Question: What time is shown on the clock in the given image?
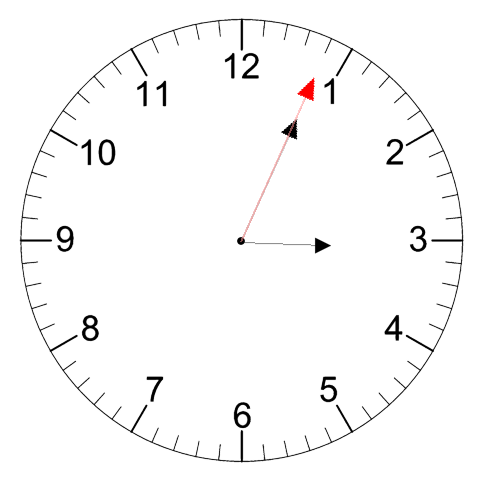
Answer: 03:04:04